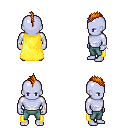
a pixel art fantasy rpg character, male body template, dark elf, purple skin, yellow cape, teal pants, dark blonde mohawk hairstyle, bracelets, four views (front, back, left, right), 2x2 character sprite sheet, small pixel art, hard edges, no anti-aliasing